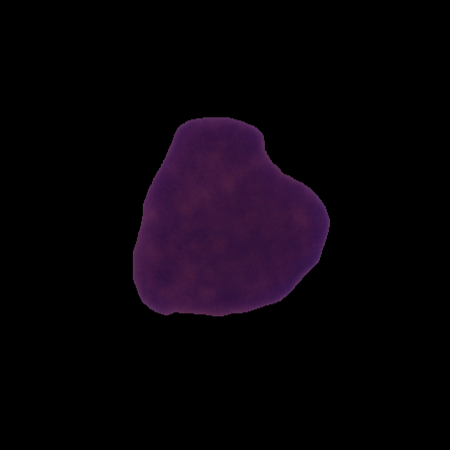
Label: cancer